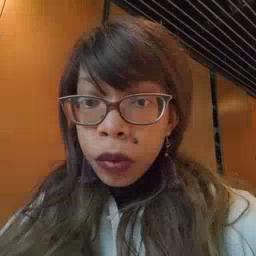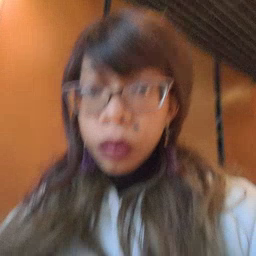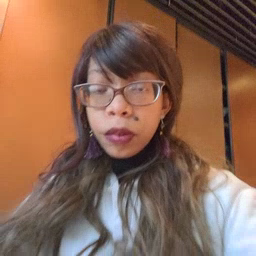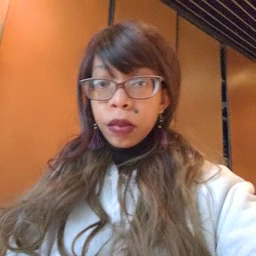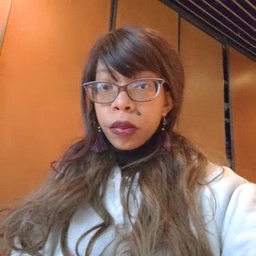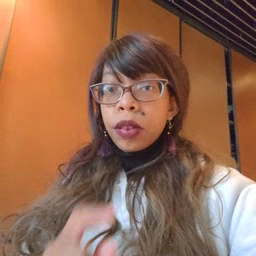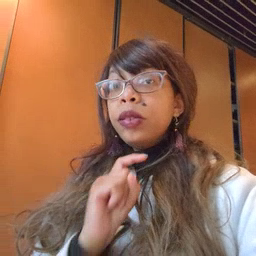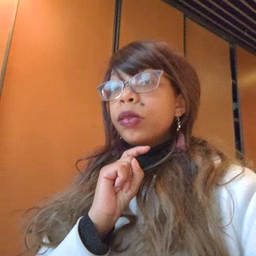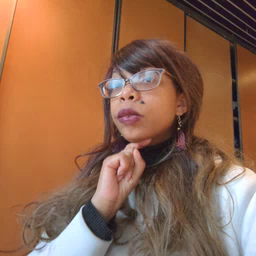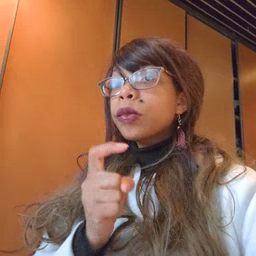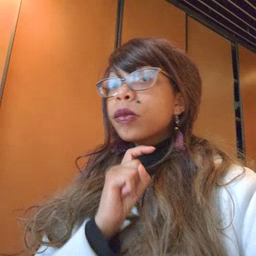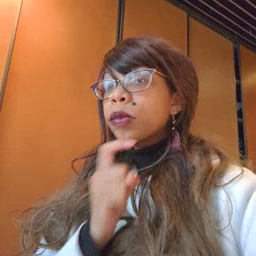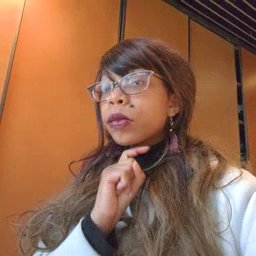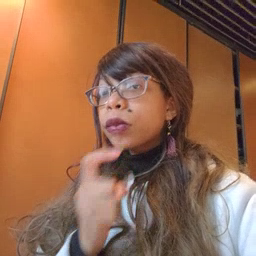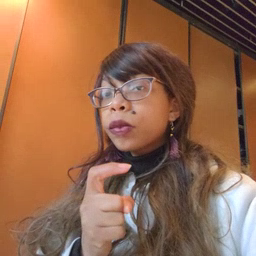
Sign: garbage